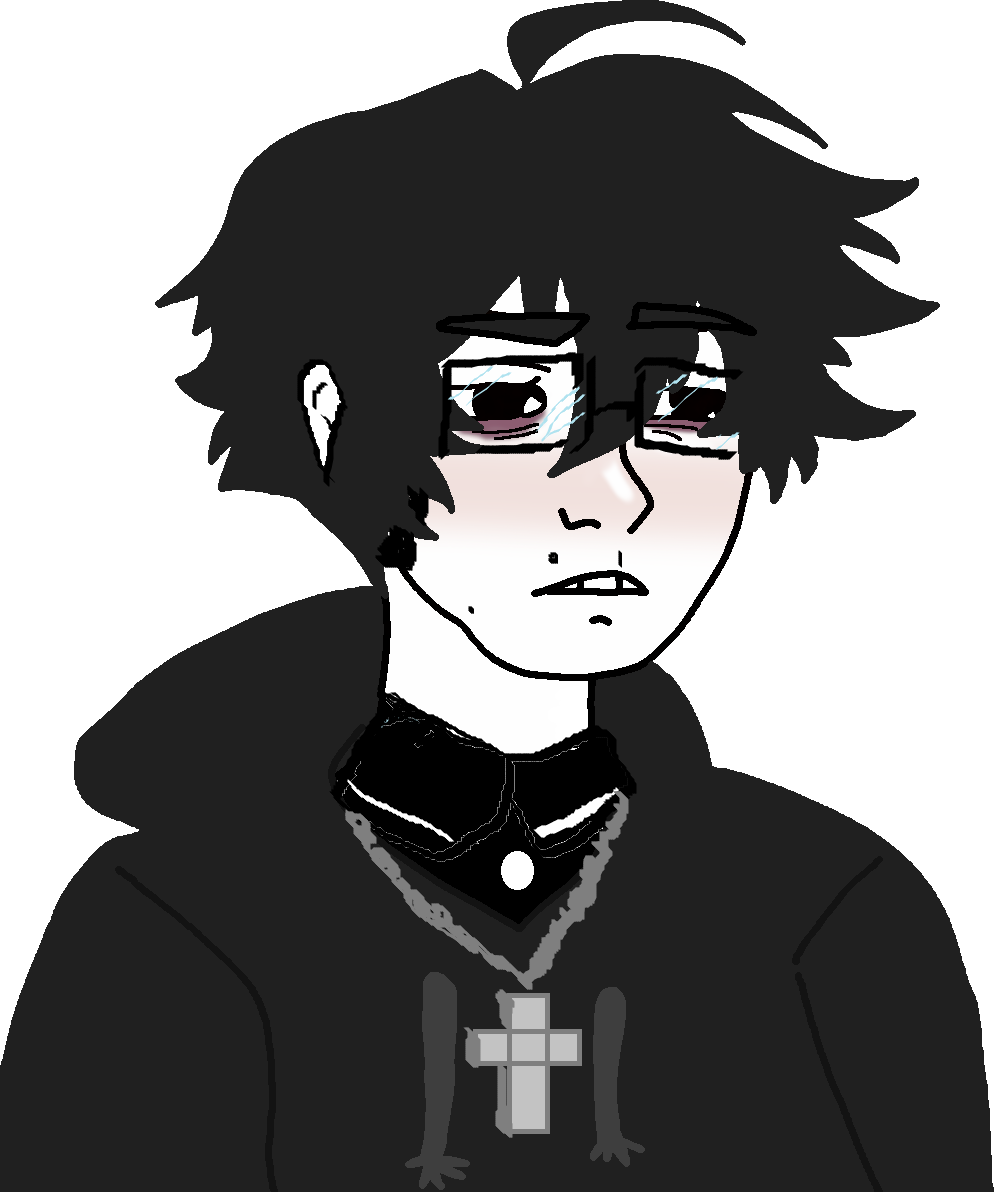
Label: 5_Twinkjak